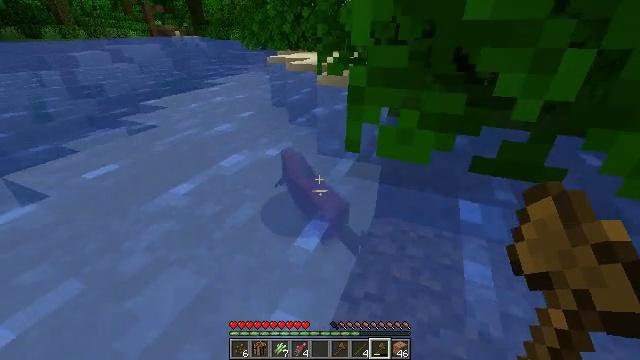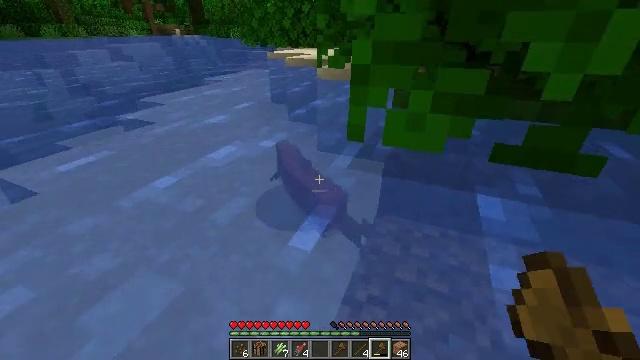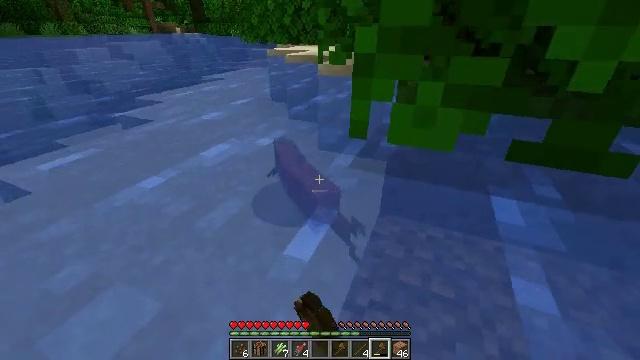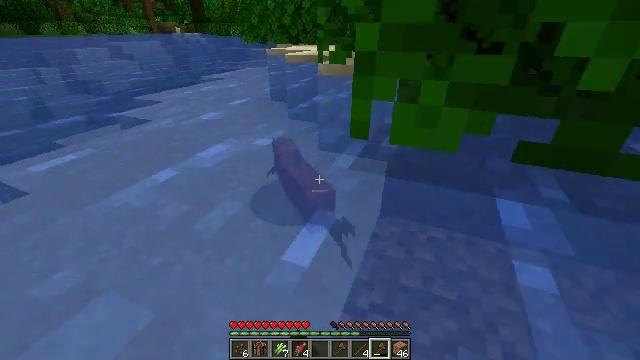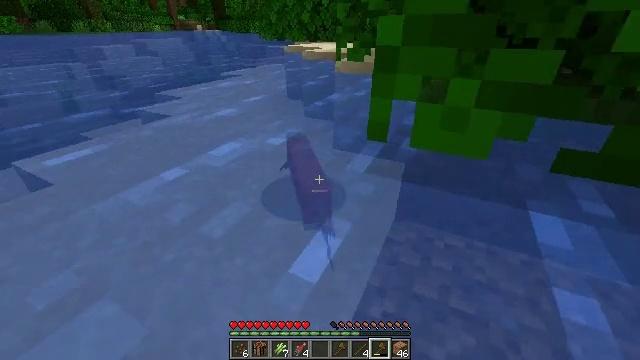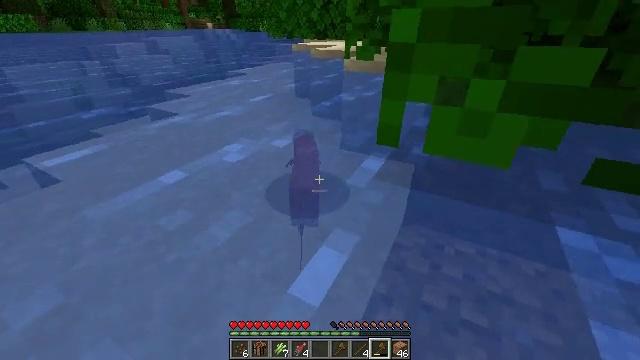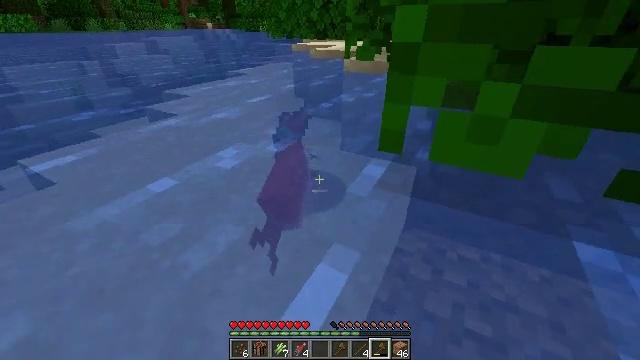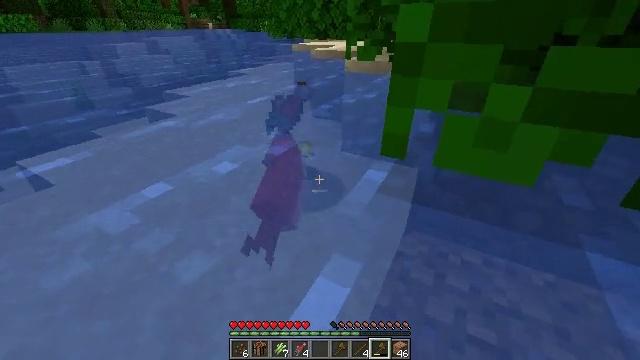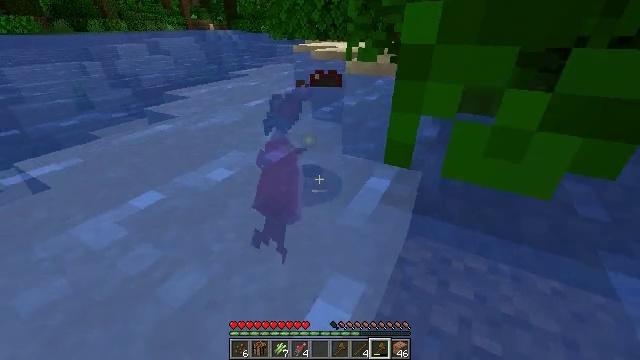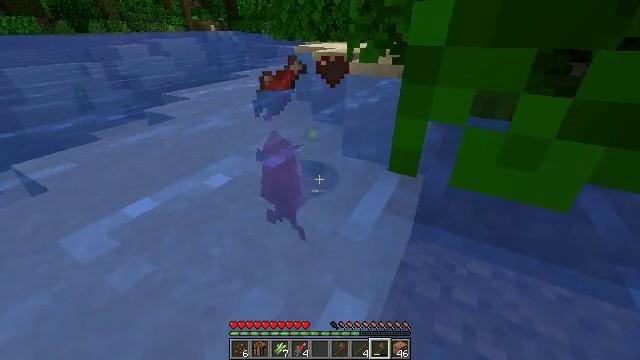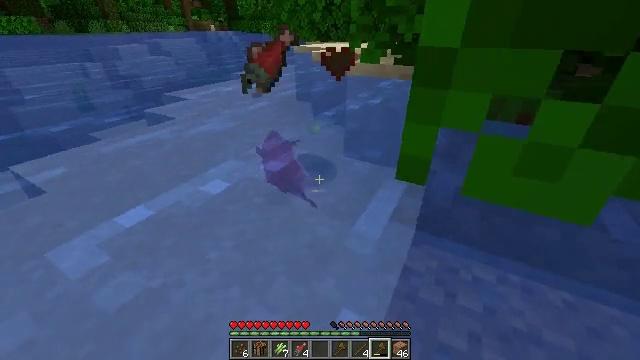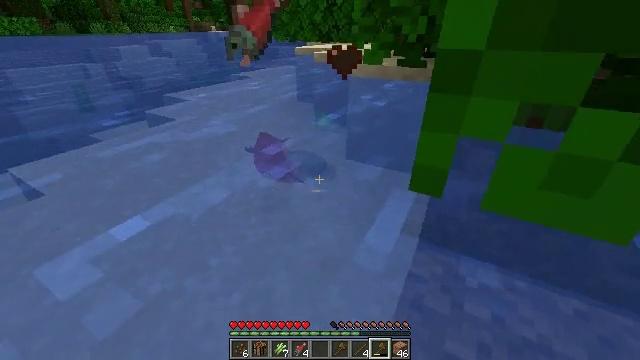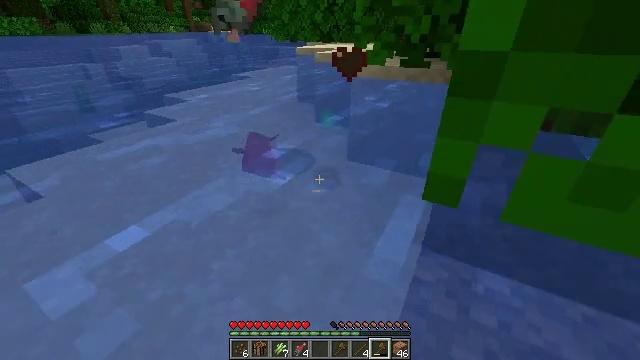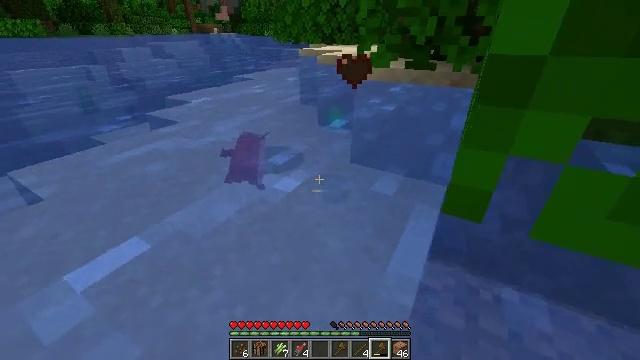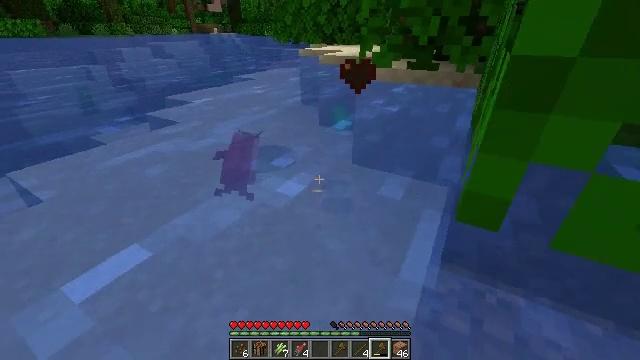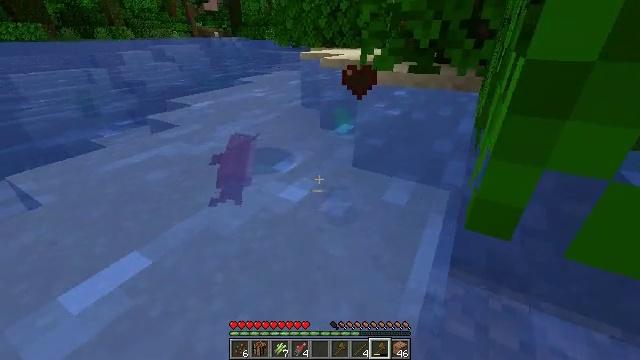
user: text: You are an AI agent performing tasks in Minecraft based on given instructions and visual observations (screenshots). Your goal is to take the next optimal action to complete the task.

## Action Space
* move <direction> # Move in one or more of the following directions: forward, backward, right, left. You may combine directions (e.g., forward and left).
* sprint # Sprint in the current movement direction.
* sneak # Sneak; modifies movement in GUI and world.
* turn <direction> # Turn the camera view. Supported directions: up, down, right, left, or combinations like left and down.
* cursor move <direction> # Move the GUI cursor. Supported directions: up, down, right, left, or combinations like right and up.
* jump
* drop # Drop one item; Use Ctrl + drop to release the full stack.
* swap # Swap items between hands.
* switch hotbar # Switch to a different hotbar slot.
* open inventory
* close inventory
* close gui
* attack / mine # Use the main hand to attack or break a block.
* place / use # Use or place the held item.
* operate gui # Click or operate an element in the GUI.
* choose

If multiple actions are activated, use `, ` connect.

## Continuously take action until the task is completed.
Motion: motion action
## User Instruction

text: Fish and kill the salmon.
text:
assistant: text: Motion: move forward, sneak, attack / mine
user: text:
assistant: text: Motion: move forward, sneak, attack / mine
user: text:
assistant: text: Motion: move forward, sneak, attack / mine
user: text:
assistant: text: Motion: move forward, sneak, turn left, attack / mine
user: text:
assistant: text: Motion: move forward, sneak, turn left, attack / mine
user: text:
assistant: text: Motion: move forward, sneak
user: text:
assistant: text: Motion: move forward, sneak
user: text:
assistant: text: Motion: move forward, sneak
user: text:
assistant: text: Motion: move forward and move left, sneak
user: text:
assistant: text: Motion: move forward and move left, sneak
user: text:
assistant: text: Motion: move forward and move left, sneak
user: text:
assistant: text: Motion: move forward and move left, sneak
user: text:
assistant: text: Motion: move forward and move left, sneak
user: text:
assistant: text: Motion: move forward and move left, sneak
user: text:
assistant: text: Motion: move forward and move left, sneak
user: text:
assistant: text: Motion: move forward and move left, sneak
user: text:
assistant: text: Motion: move forward and move left, sneak
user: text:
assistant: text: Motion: move forward and move left
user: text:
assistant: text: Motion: move forward
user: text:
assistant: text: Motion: move forward, turn left and up
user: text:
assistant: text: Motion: move forward, turn left and up
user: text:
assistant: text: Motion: move forward, turn left and up
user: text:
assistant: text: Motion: move forward
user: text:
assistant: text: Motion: move forward, turn left
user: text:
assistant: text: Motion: move forward, turn left
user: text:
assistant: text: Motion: move forward, turn left
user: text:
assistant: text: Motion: move forward, turn left
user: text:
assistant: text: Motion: move forward
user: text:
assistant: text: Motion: move forward
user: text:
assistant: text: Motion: move forward